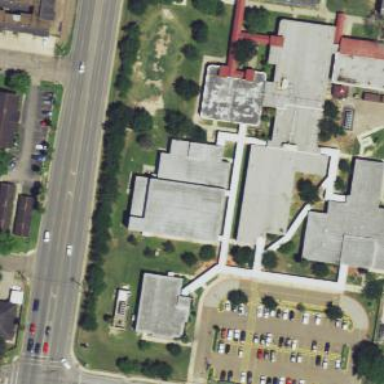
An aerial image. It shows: School building.